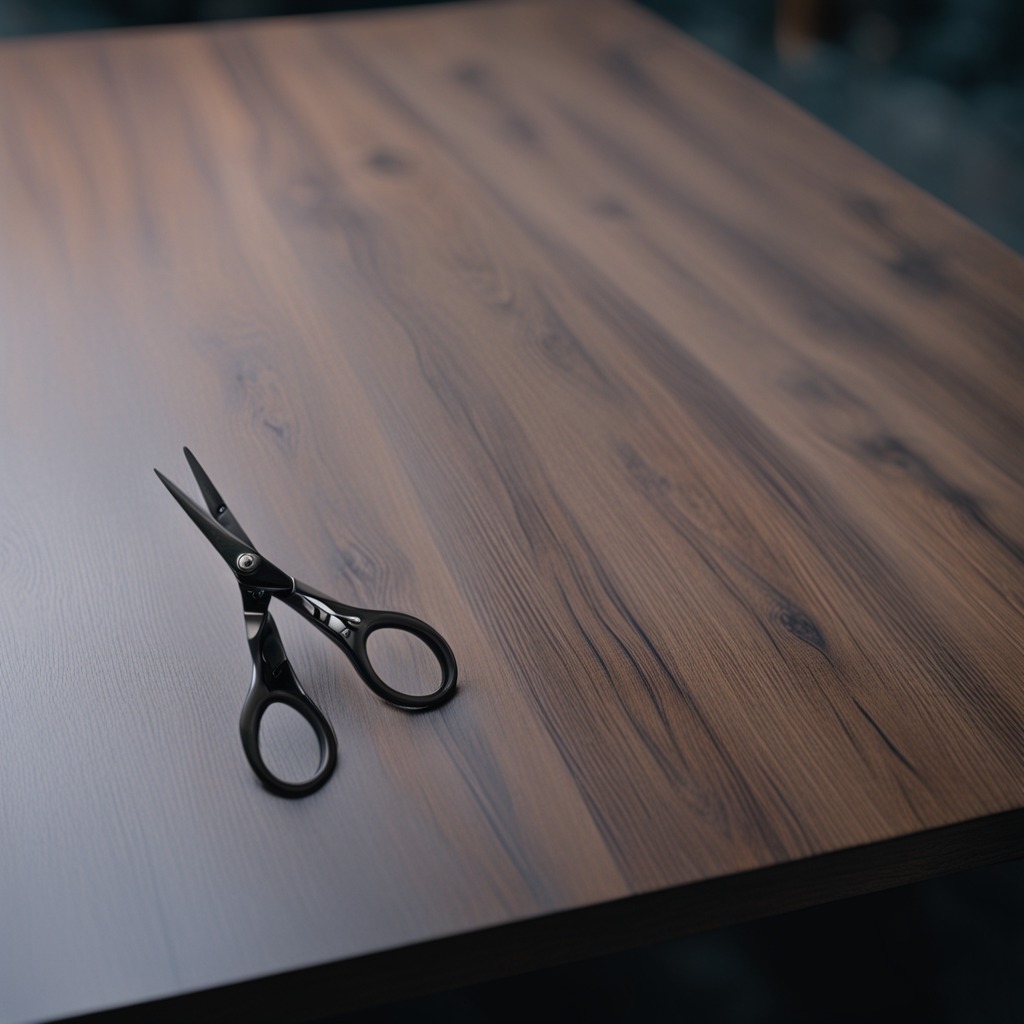
A scissor lies on a table with faint burn marks in a small garage at twilight.